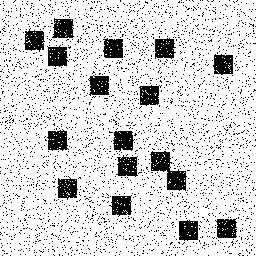
Squares: 17
Triangles: 0
Stars: 0
Total shapes: 17